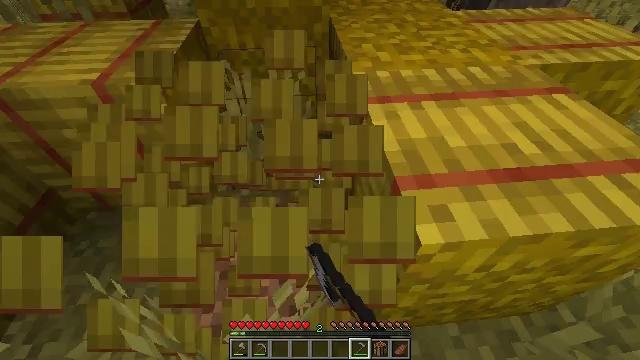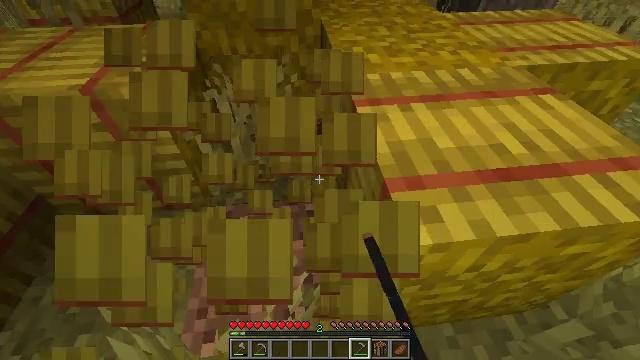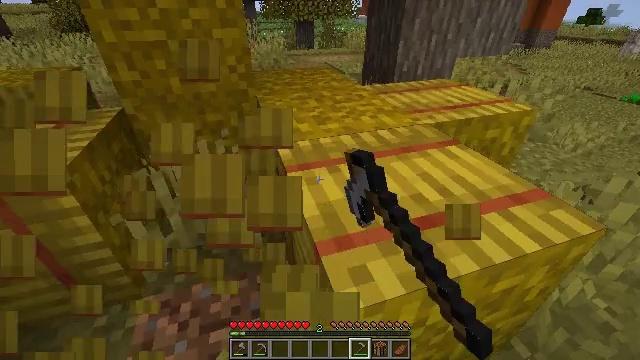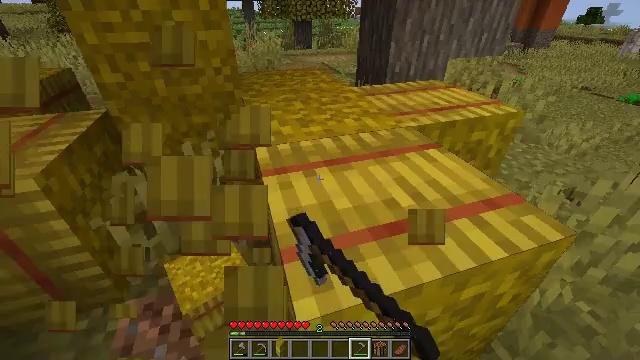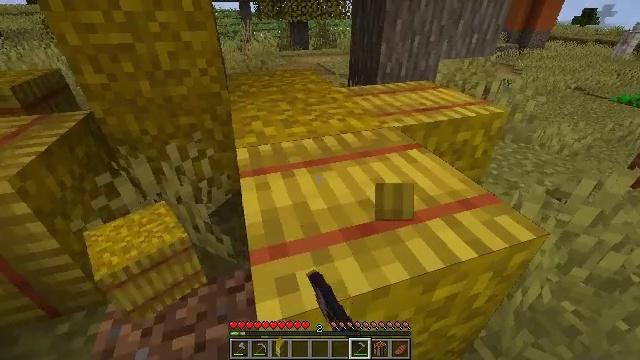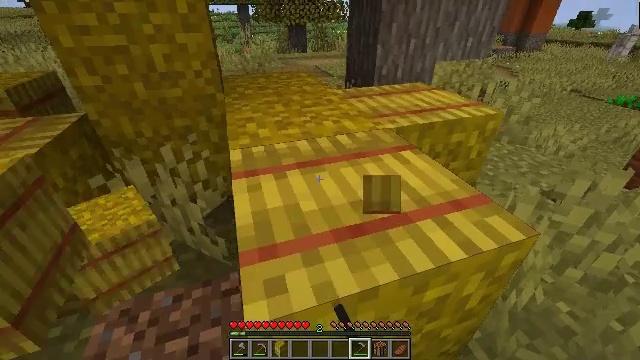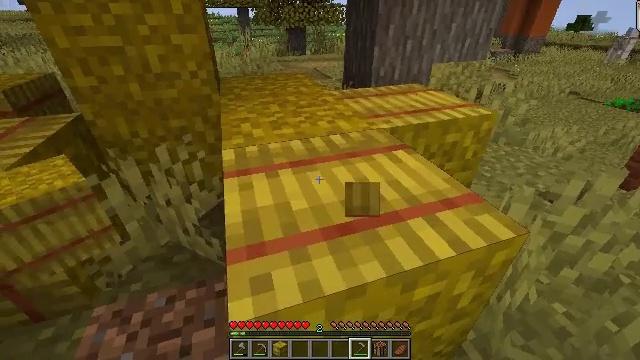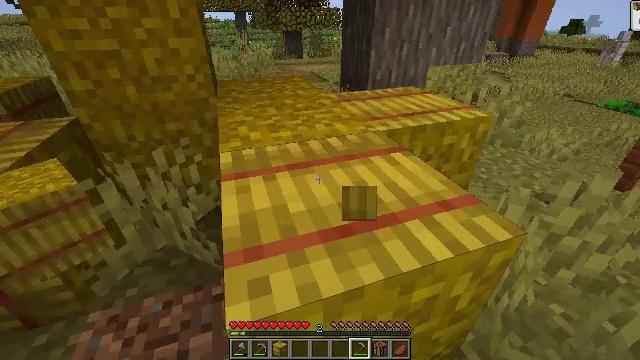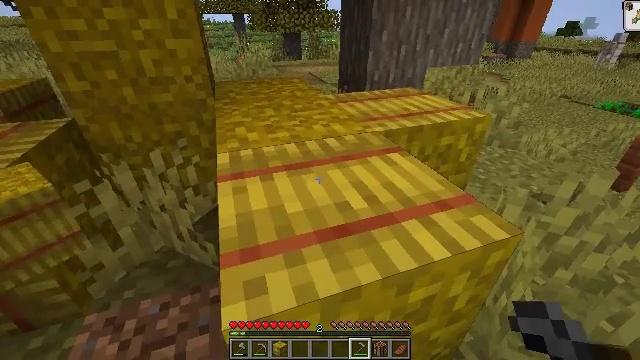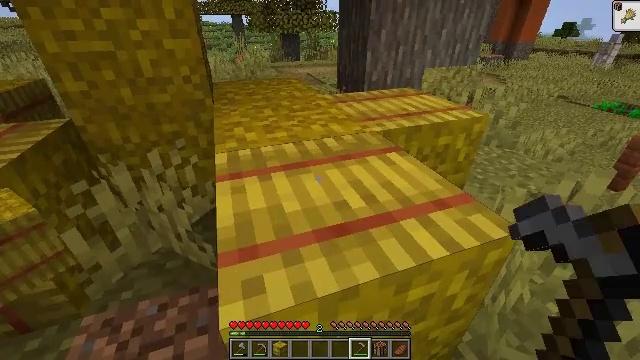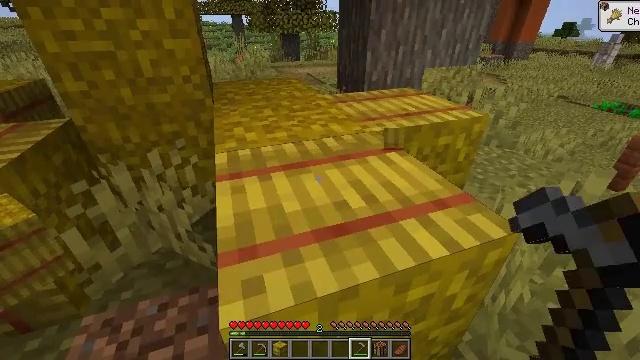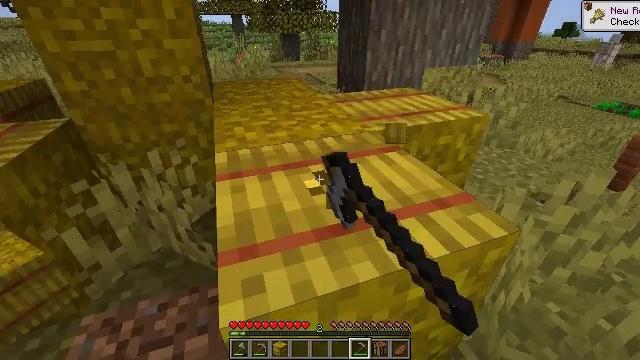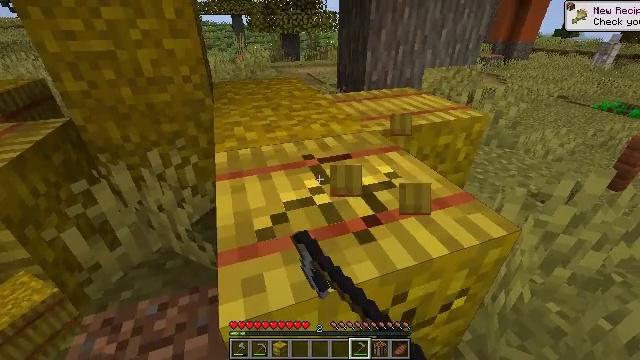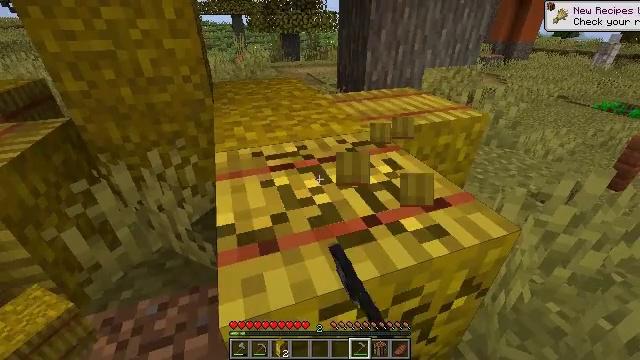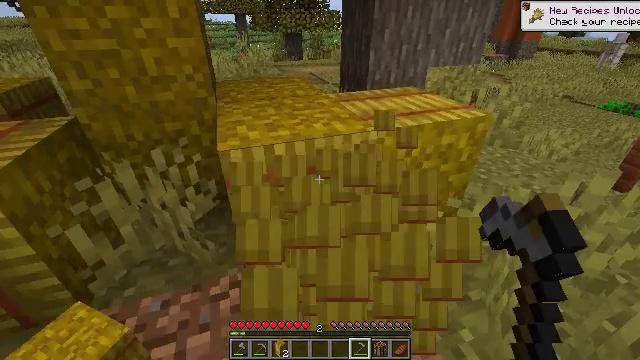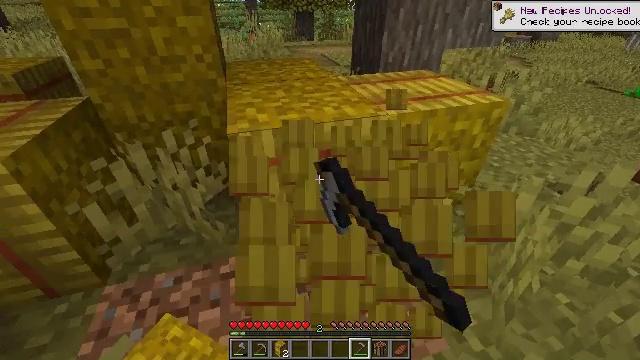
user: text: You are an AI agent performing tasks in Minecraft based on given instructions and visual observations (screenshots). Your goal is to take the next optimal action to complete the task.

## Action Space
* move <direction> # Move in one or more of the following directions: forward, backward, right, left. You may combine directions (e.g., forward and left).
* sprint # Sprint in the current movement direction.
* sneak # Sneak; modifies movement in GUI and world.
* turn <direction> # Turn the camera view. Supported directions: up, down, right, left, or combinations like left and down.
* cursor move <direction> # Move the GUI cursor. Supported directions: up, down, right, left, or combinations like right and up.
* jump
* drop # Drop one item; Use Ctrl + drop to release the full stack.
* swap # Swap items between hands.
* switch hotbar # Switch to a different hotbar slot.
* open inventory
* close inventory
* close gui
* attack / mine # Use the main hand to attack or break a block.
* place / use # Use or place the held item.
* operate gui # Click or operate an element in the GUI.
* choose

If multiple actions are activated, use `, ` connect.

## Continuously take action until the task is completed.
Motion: motion action
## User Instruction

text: Break the hay block to collect it.
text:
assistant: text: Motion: move right, attack / mine
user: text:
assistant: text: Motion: move right, turn right and up, attack / mine
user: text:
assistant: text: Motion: no_op
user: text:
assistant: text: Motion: no_op
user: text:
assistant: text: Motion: no_op
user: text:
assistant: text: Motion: no_op
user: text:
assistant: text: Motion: no_op
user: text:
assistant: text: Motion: no_op
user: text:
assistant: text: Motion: no_op
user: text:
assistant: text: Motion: attack / mine
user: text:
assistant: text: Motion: attack / mine
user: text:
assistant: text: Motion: attack / mine
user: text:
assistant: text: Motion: attack / mine
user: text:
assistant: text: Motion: attack / mine
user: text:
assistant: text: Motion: turn left and down, attack / mine
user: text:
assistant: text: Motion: move forward, turn left and down, attack / mine
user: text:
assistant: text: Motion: move forward, turn down, attack / mine
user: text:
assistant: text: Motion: move forward, turn down, attack / mine
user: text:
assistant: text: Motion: move forward, turn down, attack / mine
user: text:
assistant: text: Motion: move forward, attack / mine
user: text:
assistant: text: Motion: move forward, turn down, attack / mine
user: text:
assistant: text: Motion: attack / mine
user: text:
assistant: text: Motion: attack / mine
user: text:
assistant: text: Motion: turn down, attack / mine
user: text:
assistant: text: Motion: move right, attack / mine
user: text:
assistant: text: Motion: move right, attack / mine
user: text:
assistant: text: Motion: move right, turn left, attack / mine
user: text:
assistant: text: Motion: move right, attack / mine
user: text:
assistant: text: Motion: move right, attack / mine
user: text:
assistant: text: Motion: move right, attack / mine